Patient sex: M
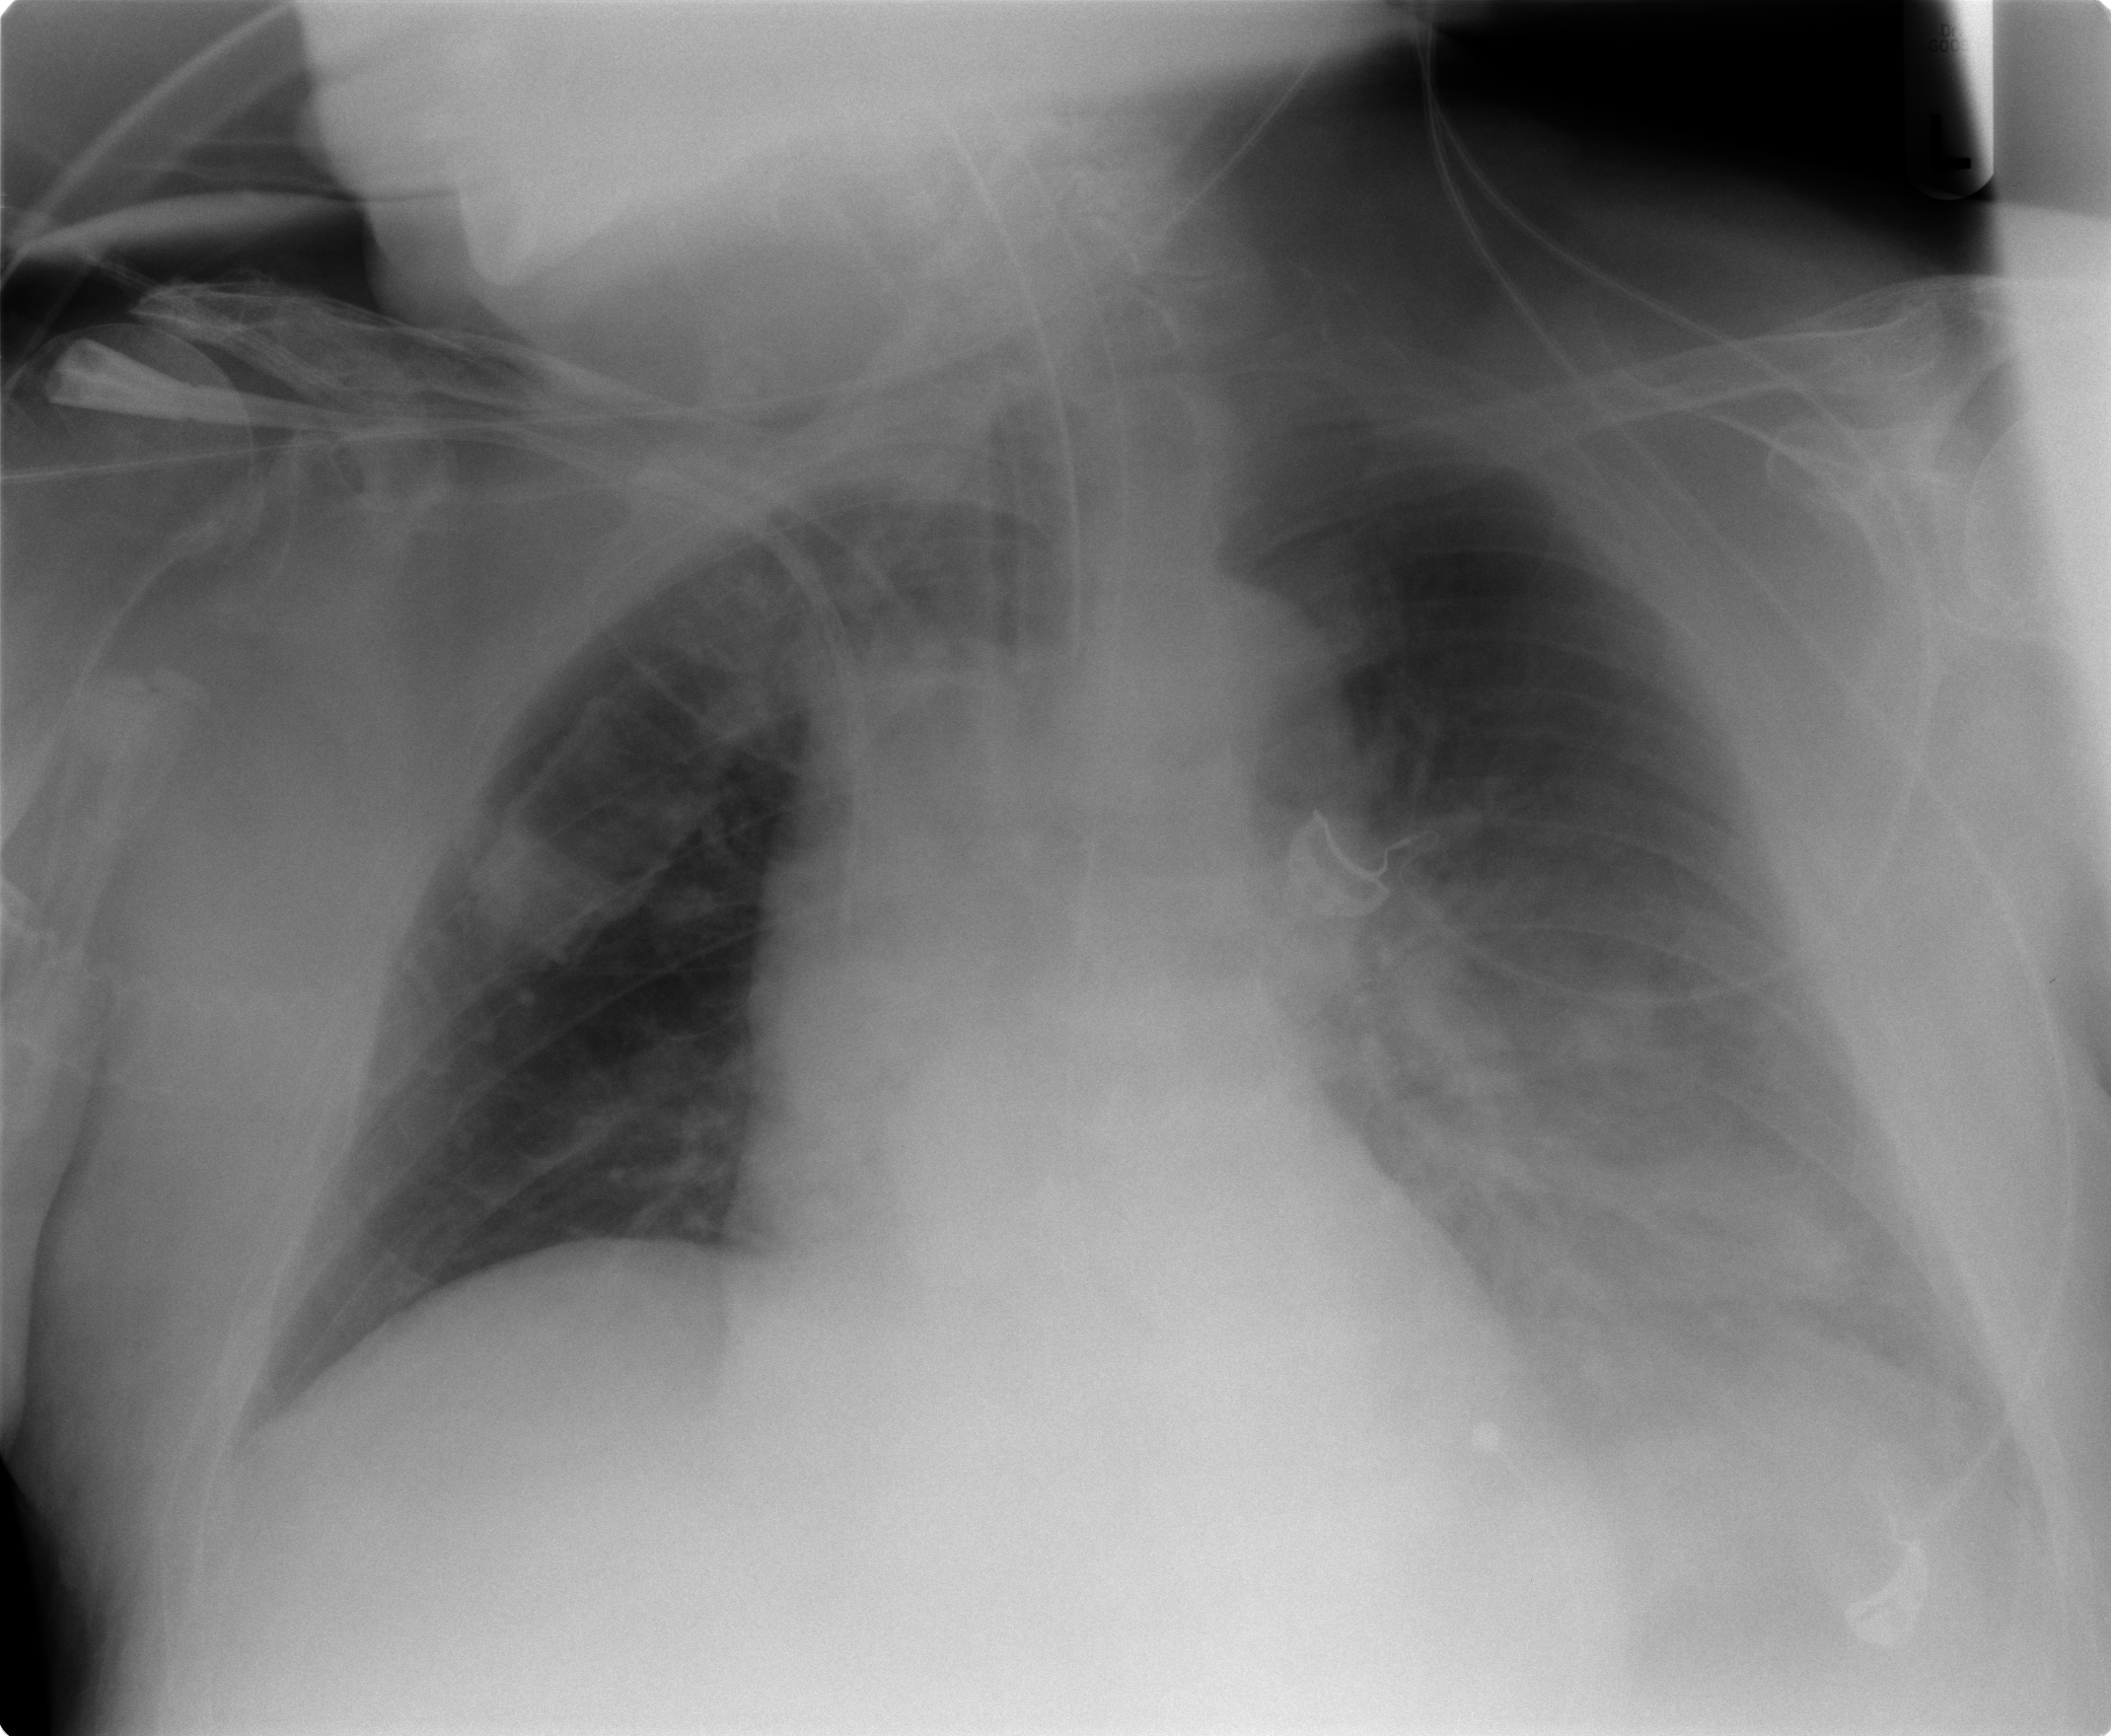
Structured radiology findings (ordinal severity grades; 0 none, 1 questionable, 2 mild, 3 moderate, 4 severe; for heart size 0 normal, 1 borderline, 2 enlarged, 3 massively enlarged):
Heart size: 0
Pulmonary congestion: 0
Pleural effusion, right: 0
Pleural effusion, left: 2
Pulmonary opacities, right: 0
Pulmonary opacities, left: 2
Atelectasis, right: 0
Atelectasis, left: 2